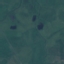
Land use / land cover: Pasture